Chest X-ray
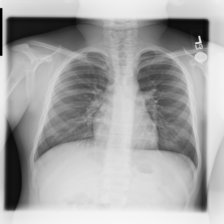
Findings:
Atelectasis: negative
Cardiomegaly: negative
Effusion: negative
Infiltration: negative
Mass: negative
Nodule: negative
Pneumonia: negative
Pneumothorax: negative
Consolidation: negative
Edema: negative
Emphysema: negative
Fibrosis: negative
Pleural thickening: negative
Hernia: negative